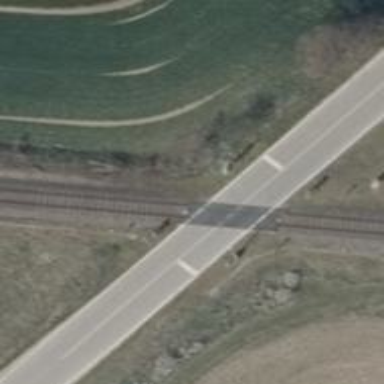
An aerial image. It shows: Level crossing along the railway.